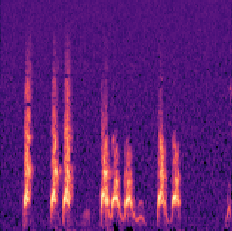
Sound class: Dog